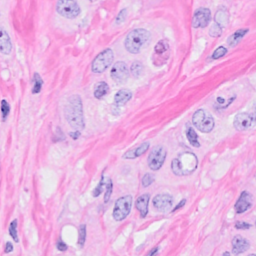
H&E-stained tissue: Breast